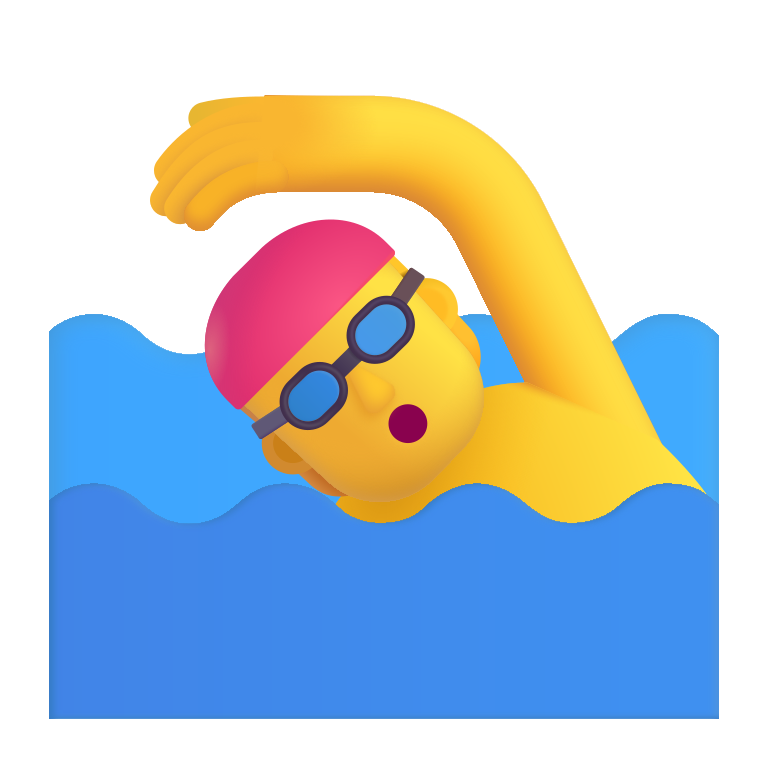
person swimming color default